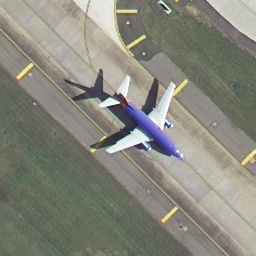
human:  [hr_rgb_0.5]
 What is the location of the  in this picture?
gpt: center